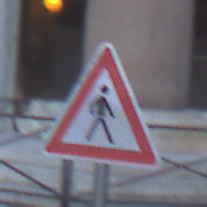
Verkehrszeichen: FussgaengerLinks
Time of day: Dawn
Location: Outdoor (Urban)
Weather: Clear
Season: NotSpecified
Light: Natural